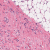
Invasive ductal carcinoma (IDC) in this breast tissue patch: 1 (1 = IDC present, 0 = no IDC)